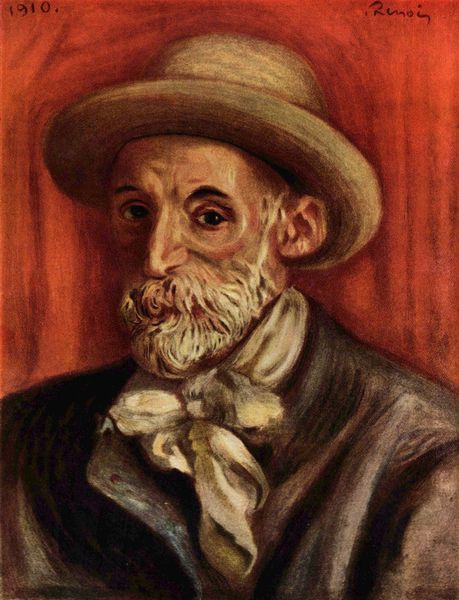
Titel: Selbstporträt
Künstler: Pierre Auguste Renoir
Institution: Privatsammlung
Schlagwörter: blau, dunkel, gemälde, kopf, mann, schatten, weiß, gelb, grün, ocker, auguste renoir, braun, grau, hell, hintergrund, hut, licht, mund, nase, ohr, orange, renoir, schwarz, stirn, blick, rot, schal, tuch, beige, expressionismus, schleife, alt, bart, hemd, jacke, schnurrbart, augen, falten, gesicht, knoten, kragen, vollbart, bildnis, herr, portrait, porträt, signatur, vorhang, auge, mantel, augenbrauen, brustbild, direkter blick, frontal, ohren, kopfbedeckung, schrift, seitlich, bogen, alter mann, moderne, datierung, lila, violett, duktus, falte, schnauz, strohhut, krawatte, ernst, brauen, büste, datum, glatze, halstuch, wiess, dreiviertelprofil, jackett, oberkörper, revers, selbstporträt, hutkrempe, jacket, krempe, sonnenhut, masche, bauer, gauguin, offen, alter, greis, unterschrift, groß, auguste, augenhöhlen, strin, ohrmuschel, jahr, selbstportrait, wangenknochen, halbprofil, runzeln, picasso, leder, halsbinde, blich, gesichtsfalten, mager, filzhut, sgnatur, beig, lederjacke, pinselspur, augenhöhle, blick zum betrachter, senior, kragenlos, spitze nase, roter hintergrund, schnal, weißer bart, 1910, seitenporträt